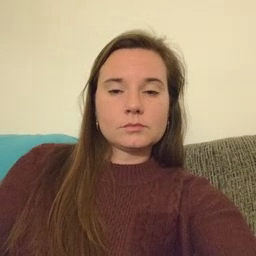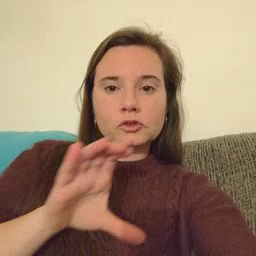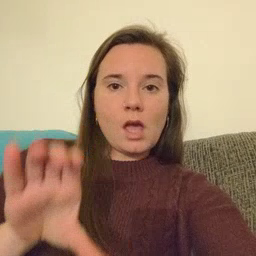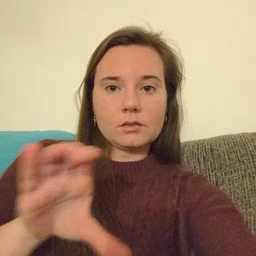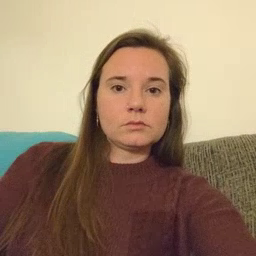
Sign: chocolate